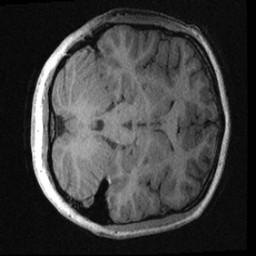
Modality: T1w
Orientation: axial
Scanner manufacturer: ge
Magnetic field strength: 3 T
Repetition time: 0.007008 s
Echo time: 0.002612 s